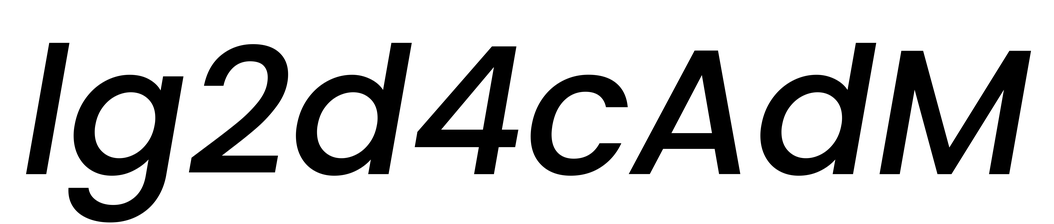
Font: Poppins-MediumItalic